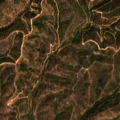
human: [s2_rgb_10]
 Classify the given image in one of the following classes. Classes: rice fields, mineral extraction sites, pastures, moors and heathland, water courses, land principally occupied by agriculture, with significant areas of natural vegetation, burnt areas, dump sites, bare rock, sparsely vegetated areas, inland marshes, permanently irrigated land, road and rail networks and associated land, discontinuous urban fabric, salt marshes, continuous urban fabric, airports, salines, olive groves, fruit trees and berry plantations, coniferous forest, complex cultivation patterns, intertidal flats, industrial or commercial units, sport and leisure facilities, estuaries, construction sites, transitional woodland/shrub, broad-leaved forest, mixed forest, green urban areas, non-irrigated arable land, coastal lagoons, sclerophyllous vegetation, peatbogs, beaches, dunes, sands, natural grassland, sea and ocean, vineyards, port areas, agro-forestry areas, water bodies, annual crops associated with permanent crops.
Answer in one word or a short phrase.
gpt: broad-leaved forest, sclerophyllous vegetation, transitional woodland/shrub